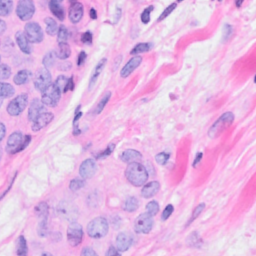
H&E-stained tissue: Breast